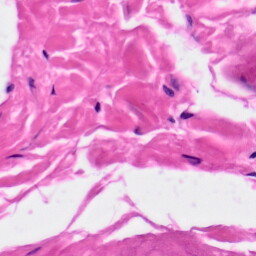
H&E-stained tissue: Skin